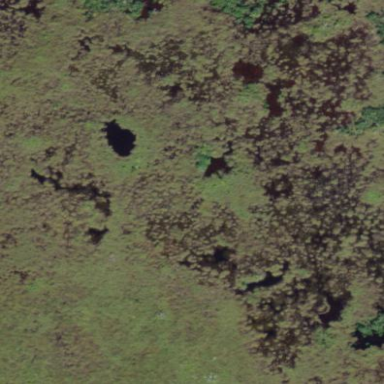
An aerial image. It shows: Saltmarsh wetland characterized by plant community of Saltwater Marshes/Halophytic Herbaceous Prairie.